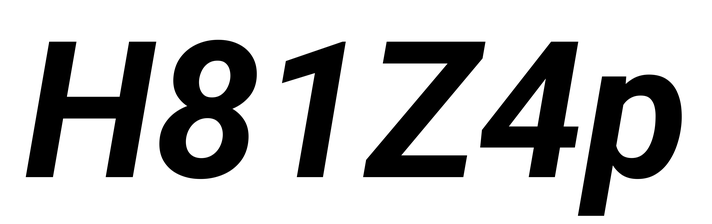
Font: Roboto-Italic_Bold_Italic